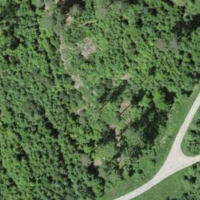
EUNIS habitat code: 43
Species observed at this site:
Tanacetum vulgare
Fagus sylvatica